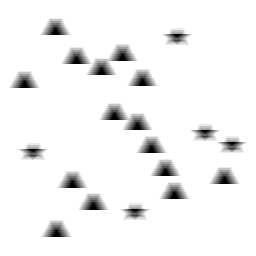
Squares: 0
Triangles: 15
Stars: 5
Total shapes: 20